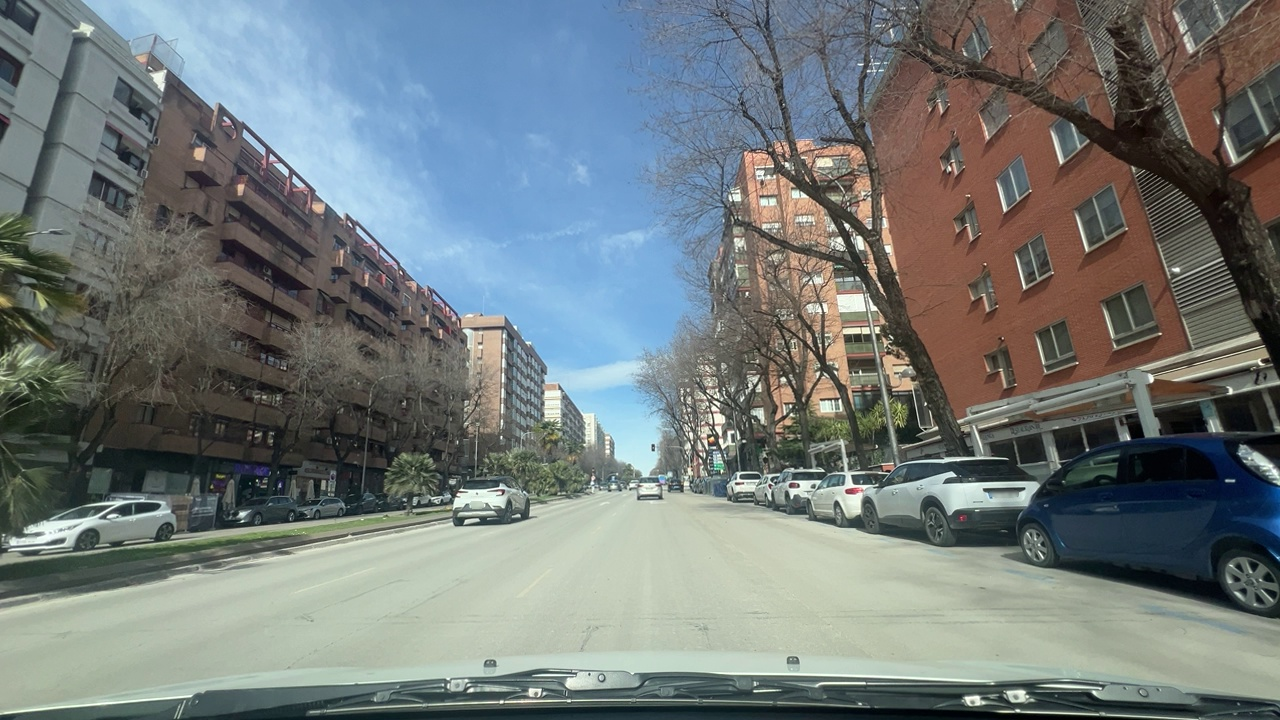
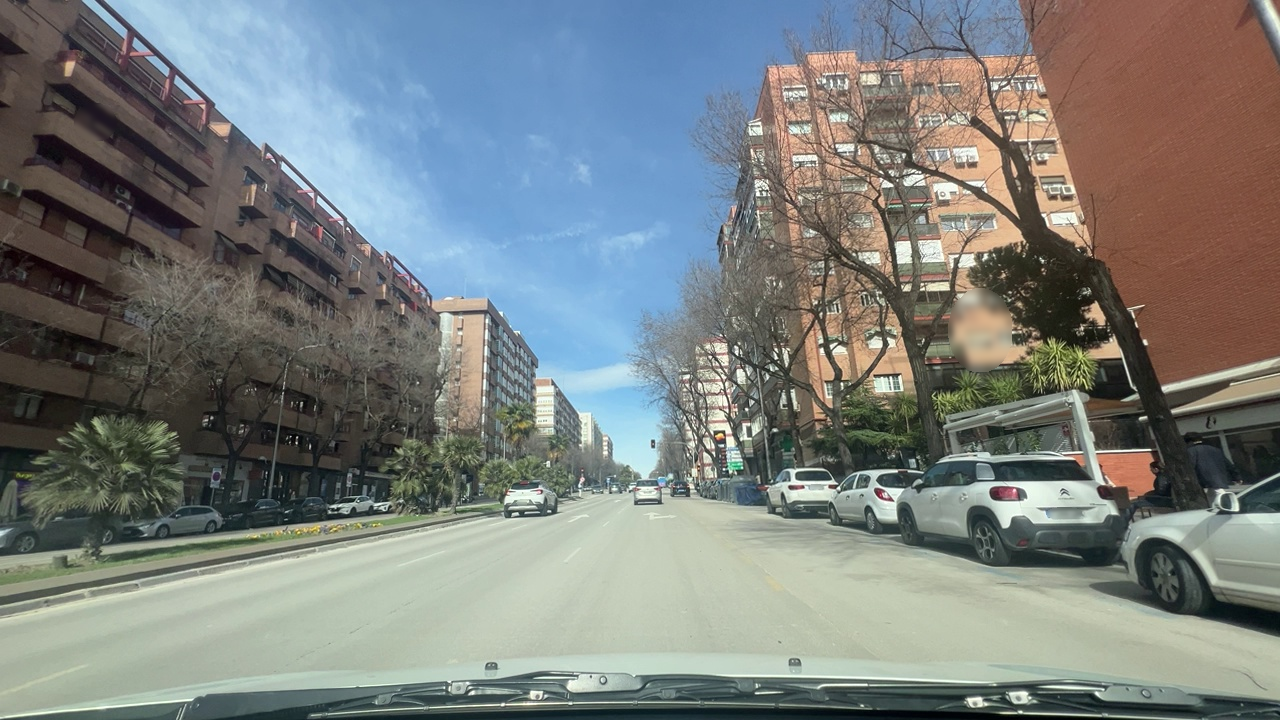
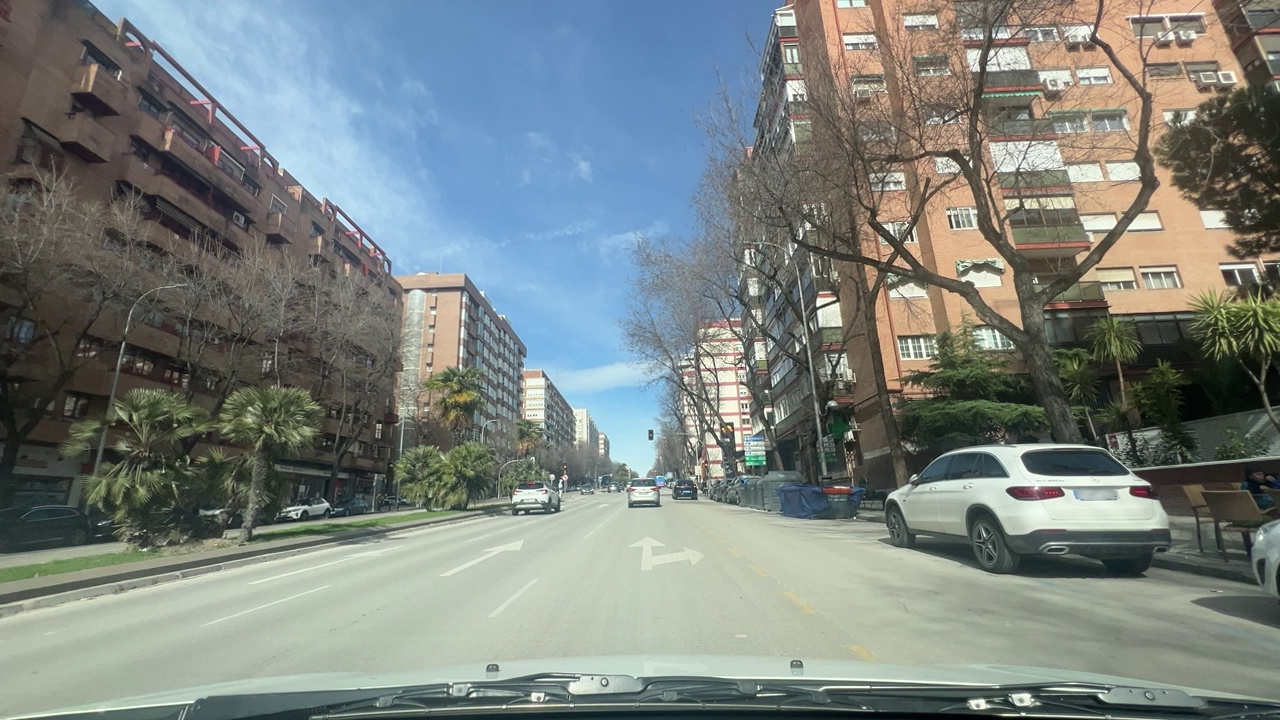
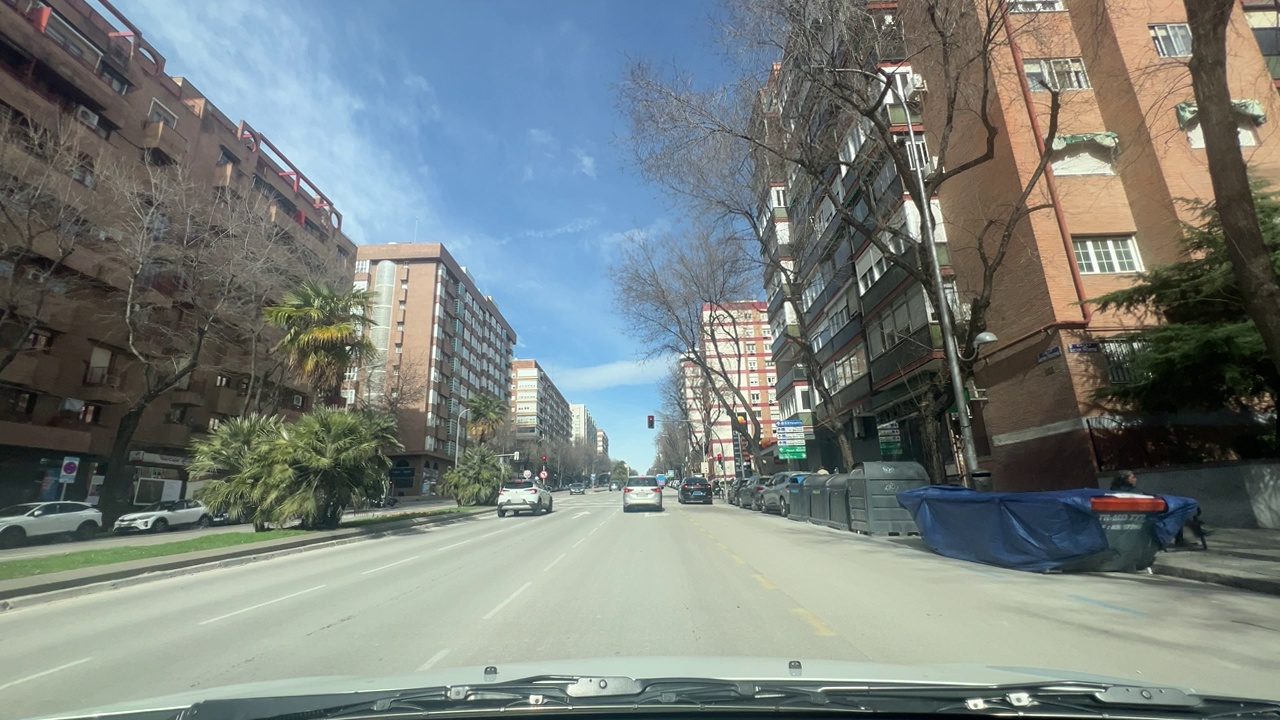
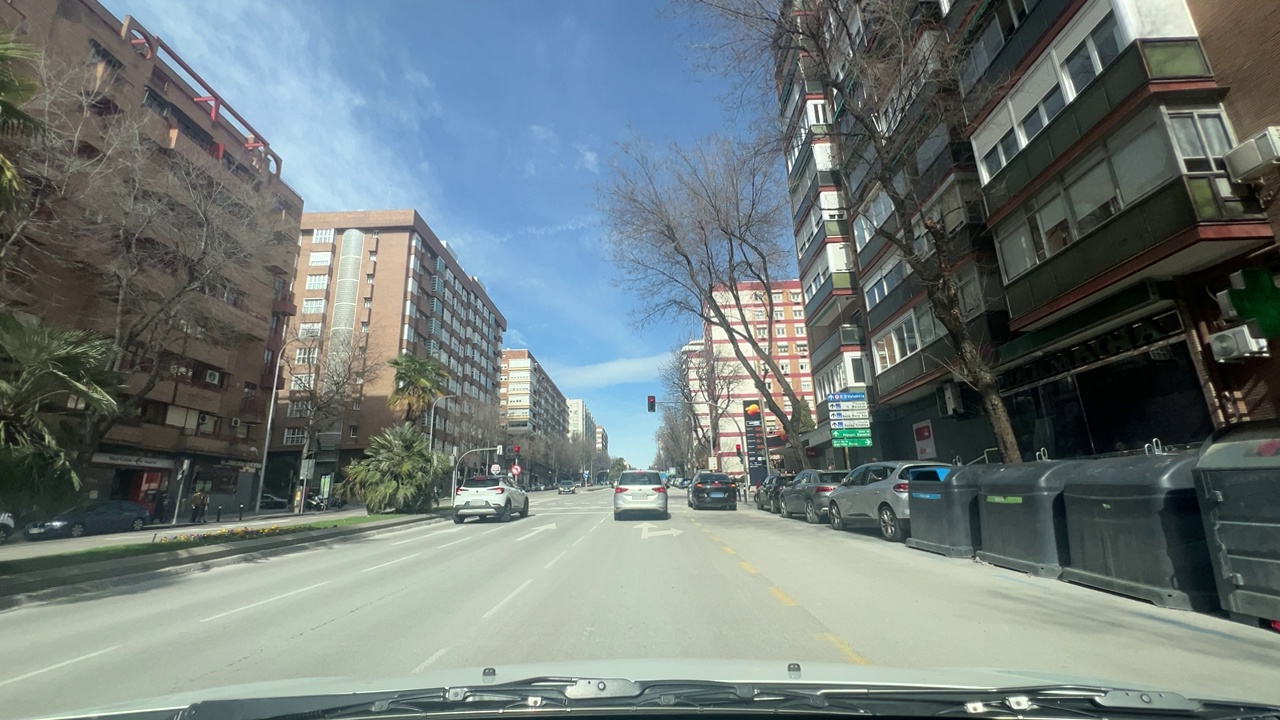
Situation: Traffic light
Question: Do you observe any red traffic light regulating the ego lane?
Answer: Yes
Reasoning: A red traffic light can be seen in front of the cantilevered ego lane and its corresponding traffic light on the right-hand side of the lane, indicating the same for the entire street.

Situation: Traffic light
Question: What is the color of the traffic light regulating the ego lane?
Answer: Red
Reasoning: A red traffic light can be seen in front of the cantilevered ego lane and its corresponding traffic light on the right-hand side of the lane, indicating the same for the entire street.

Situation: Traffic light
Question: Is the ego vehicle positioned in a dedicated right-turn lane before the traffic light?
Answer: No
Reasoning: No, there are only two traffic lights for all lanes, which are for continuing to drive along the street as normal. There are no traffic lights or lanes dedicated to turning.

Situation: Traffic light
Question: Is the ego vehicle positioned in a dedicated left-turn lane before the traffic light?
Answer: No
Reasoning: No, there are only two traffic lights for all lanes, which are for continuing to drive along the street as normal. There are no traffic lights or lanes dedicated to turning.

Situation: Traffic light
Question: Are multiple traffic lights regulating the ego direction of travel displaying different colors simultaneously?
Answer: No
Reasoning: A red traffic light can be seen in front of the cantilevered ego lane and its corresponding traffic light on the right-hand side of the lane, indicating the same for the entire street.